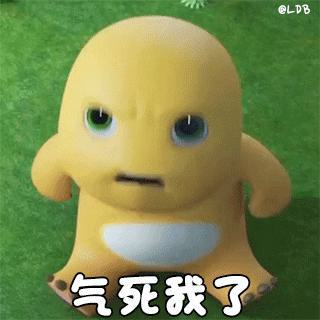
Label: nailong